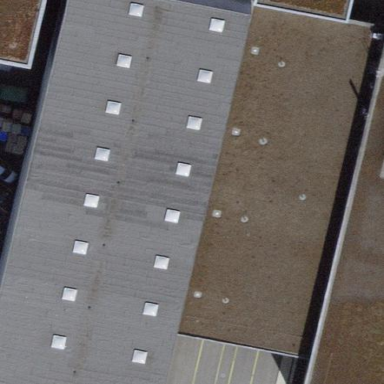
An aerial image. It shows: Industrial building.